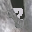
Label: 8